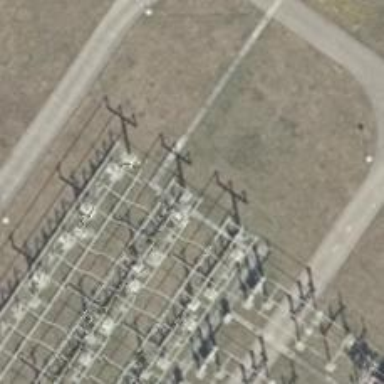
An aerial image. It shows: Busbar power line.